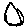
Label: hexagon